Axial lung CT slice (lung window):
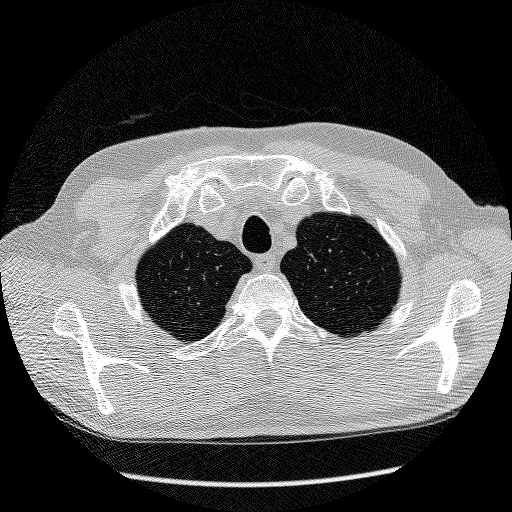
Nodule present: no